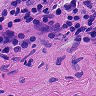
Metastatic tissue present: yes